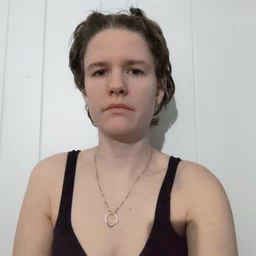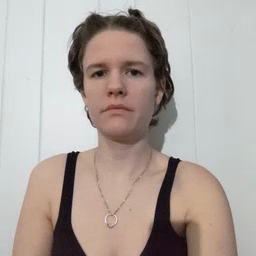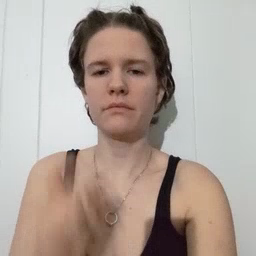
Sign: gift